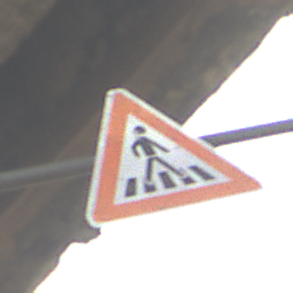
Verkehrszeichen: FussgaengerueberwegLinks
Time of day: Midday
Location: Roofed (Beach)
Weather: Overcast
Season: NotSpecified
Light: Natural